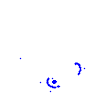
Particle: proton